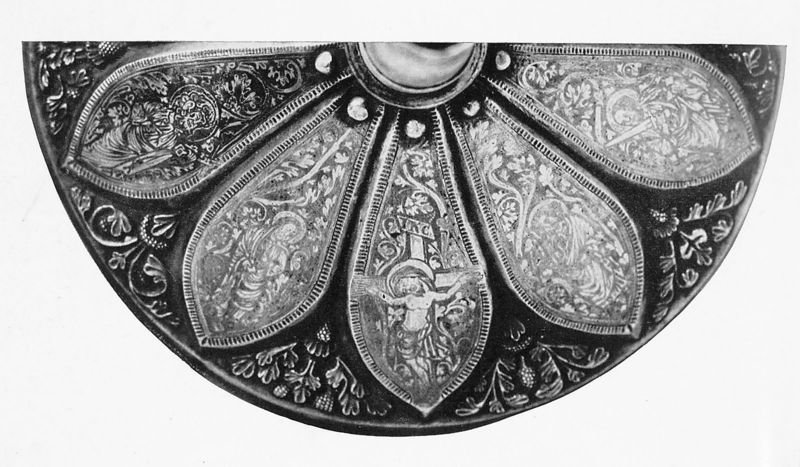
Titel: Kelch
Künstler: Hugo von Oignies
Standort: Namur, Notre Dame (EU - B)
Schlagwörter: blätter, weiß, blume, schmuck, schwarz, blüte, alt, bibel, johannes, silber, steine, tod, feld, kirche, gold, engel, krug, krieg, metall, kreuz, religion, druck, schwert, mythologie, christus, jesus, kreuzigung, heilige, maria, petrus, planze, inri, bibelszenen, medaillle, rosette, kreuzweg, mäander, ikc, ranlke